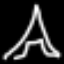
Label: The Eiffel Tower